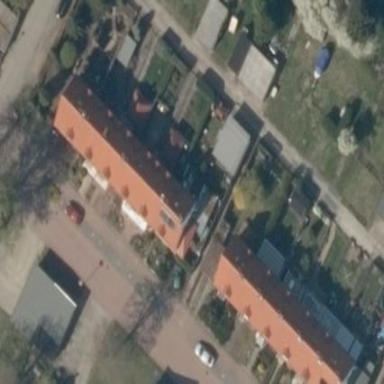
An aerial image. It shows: Terrace building.